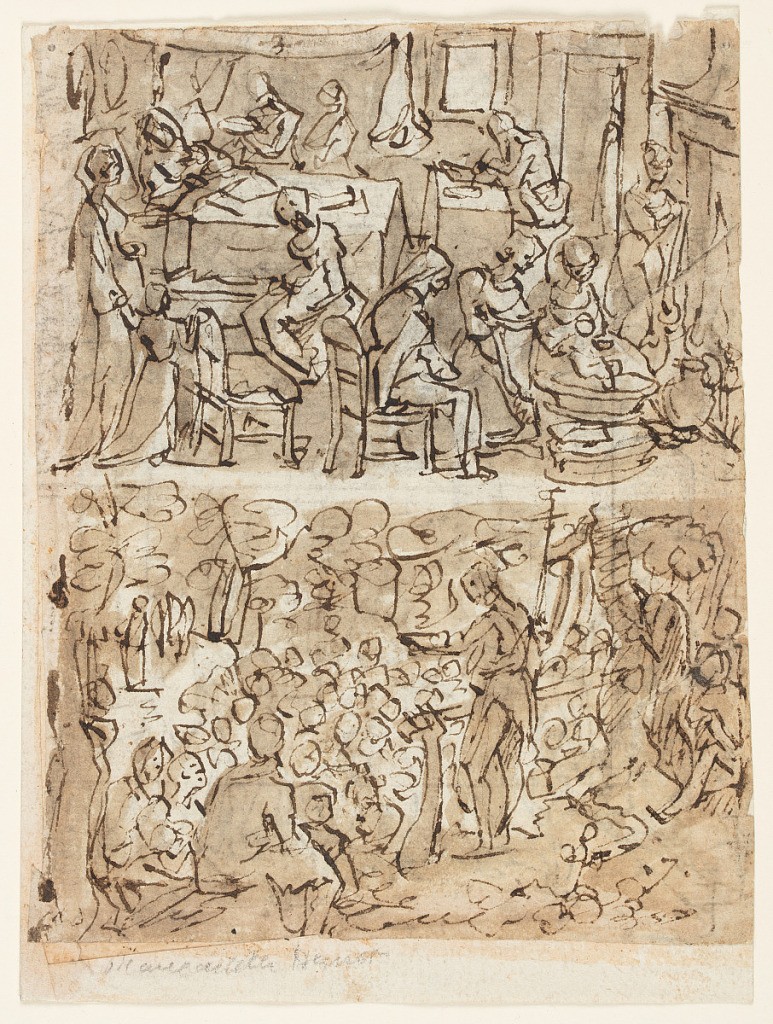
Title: The Birth and Naming of John the Baptist [above]; John the Baptist Preaching in the Wilderness [below]
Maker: Jan van der Straet, called Stradanus, Flemish, 1523–1605
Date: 1595 or before
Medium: Pen and brown ink, brush and brown wash over black chalk on laid paper
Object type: Drawing
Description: Recto, above: In a bedchamber near a hearth, women bathe the infant John the Baptist. In the background at right, his father Zechariah, seated at a desk, writes John's name in a book. In the background at right, John's mother Elizabeth rests in bed.
Recto, below: Nighttime scene with St. John preaching in a glen. He stands at right, with many listeners siting before him.
Verso, above: On the bank of a river, St. John the Baptist stands to the left. He raises a cup over the head of Christ, who stands at center.
Verso, below: Elizabeth and Mary greet one another within an arcaded space. They stand in the center foreground, with several figures surrounding them.